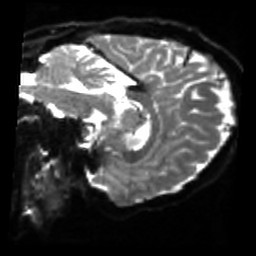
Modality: sbref
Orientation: sagittal
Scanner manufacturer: siemens
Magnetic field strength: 3 T
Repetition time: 4 s
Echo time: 0.0594 s